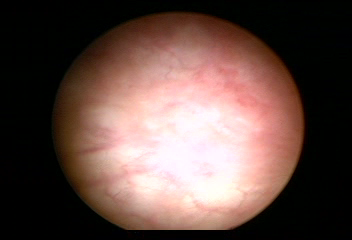
Modality: WLC
Class: Normal mucosa
Bladder cancer association: No